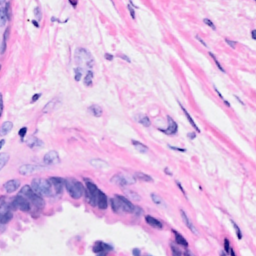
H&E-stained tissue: Breast